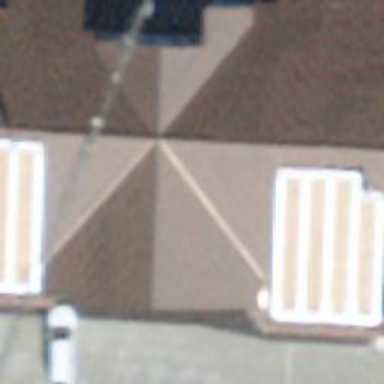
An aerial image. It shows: School building with gabled roof.